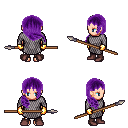
a pixel art fantasy rpg character, female body template, human, light skin, chain mail, gold greaves, purple right-swept hairstyle, gold gloves, maroon shoes, spear, four views (front, back, left, right), 2x2 character sprite sheet, small pixel art, hard edges, no anti-aliasing